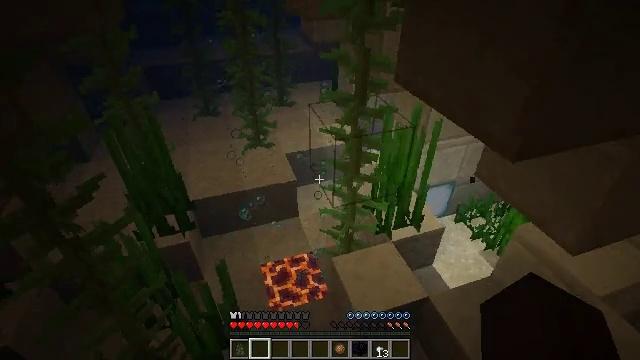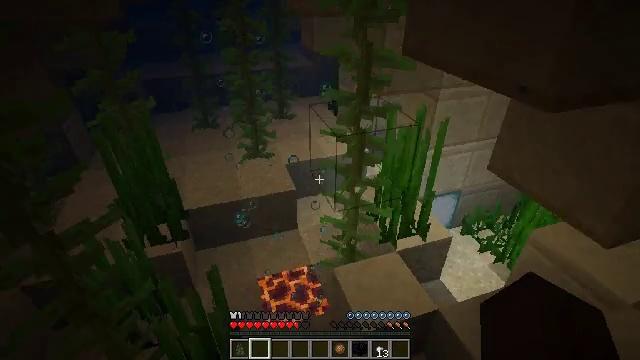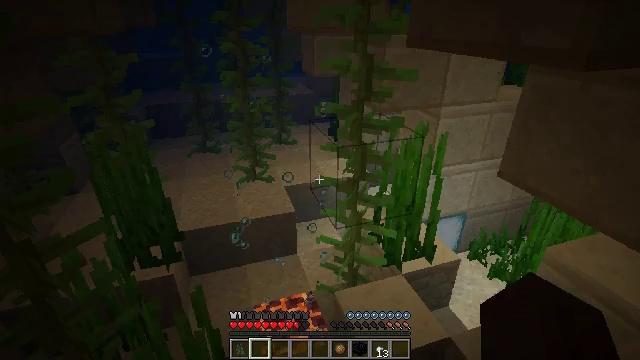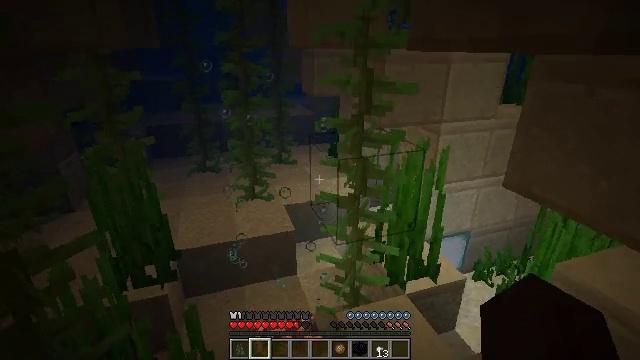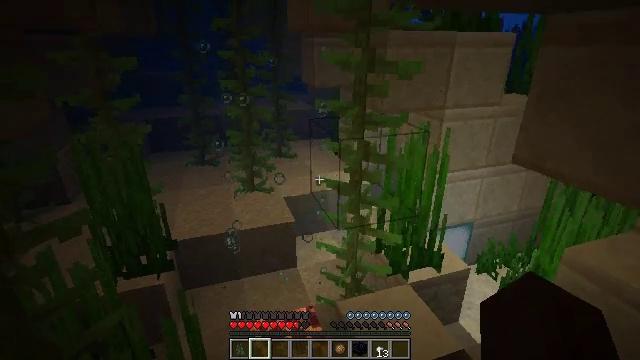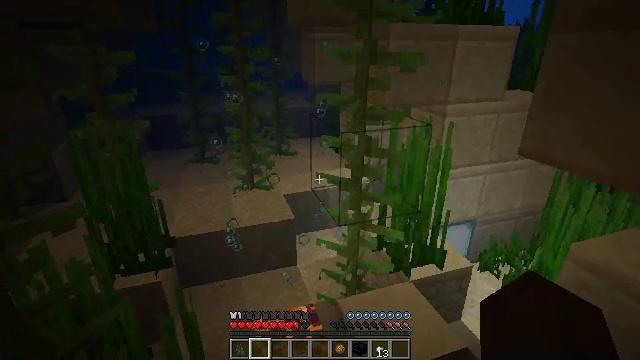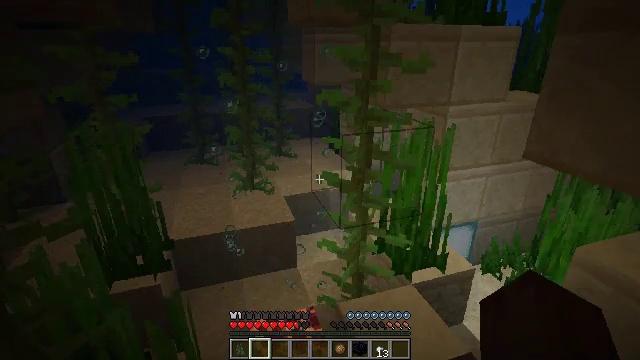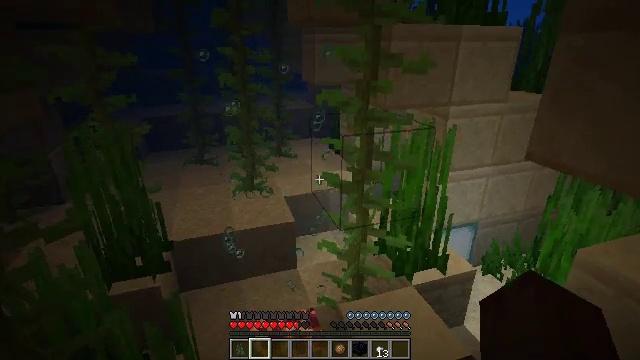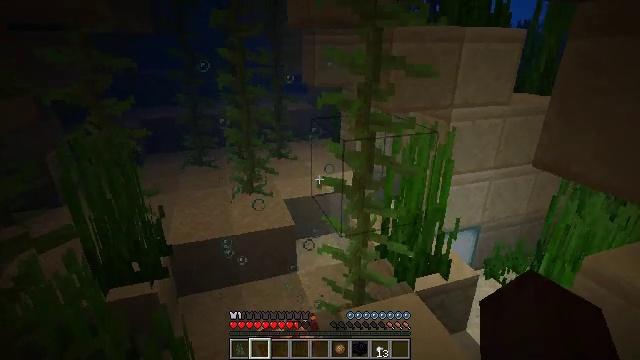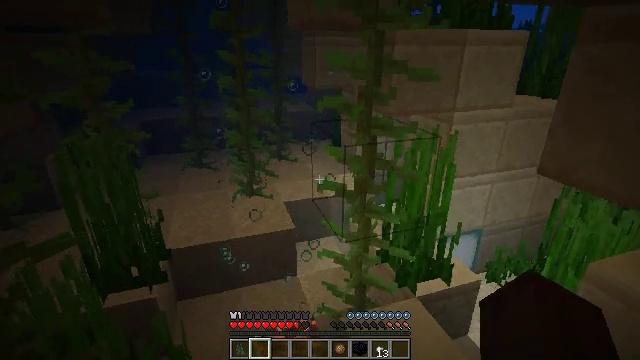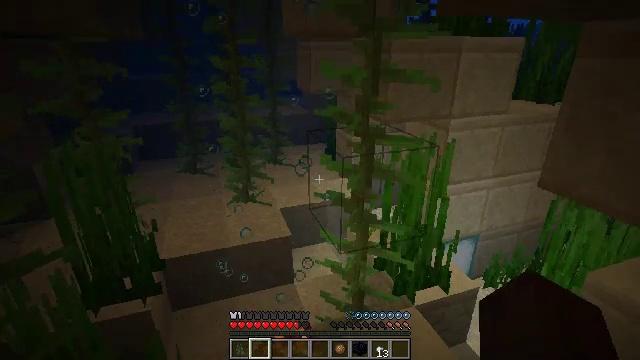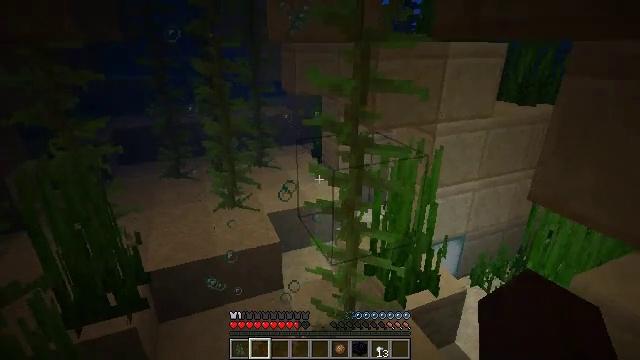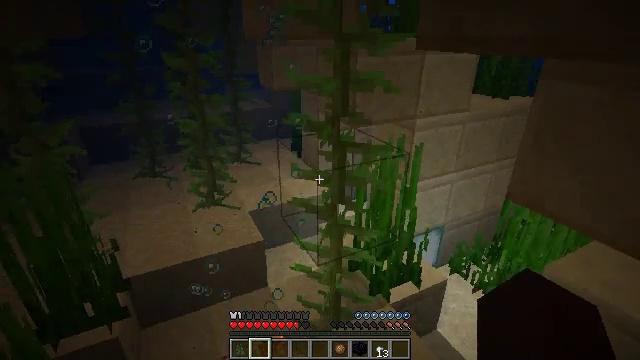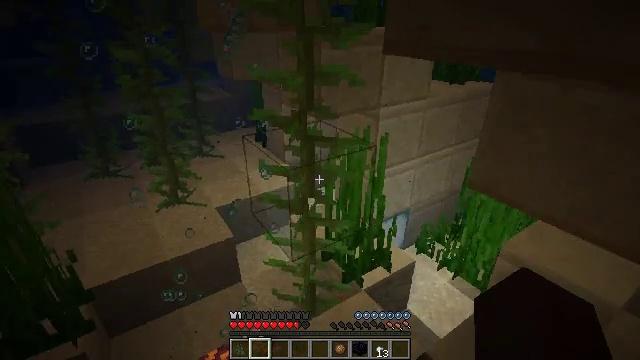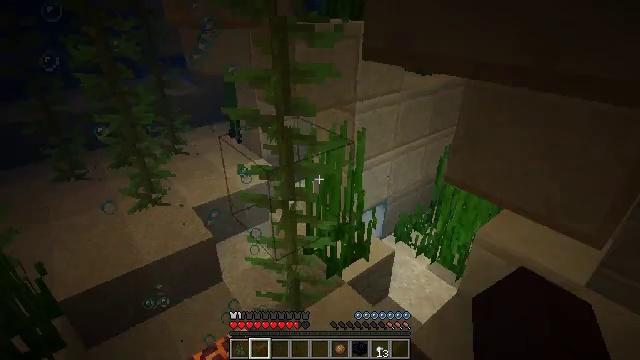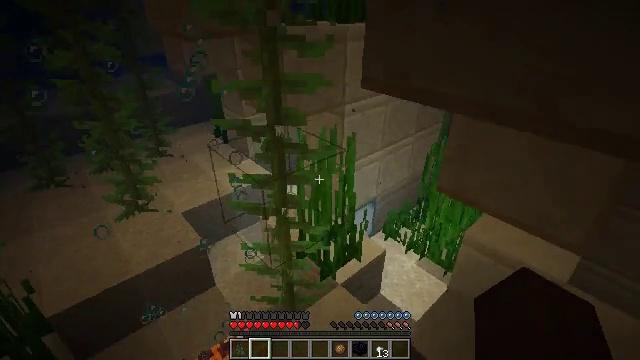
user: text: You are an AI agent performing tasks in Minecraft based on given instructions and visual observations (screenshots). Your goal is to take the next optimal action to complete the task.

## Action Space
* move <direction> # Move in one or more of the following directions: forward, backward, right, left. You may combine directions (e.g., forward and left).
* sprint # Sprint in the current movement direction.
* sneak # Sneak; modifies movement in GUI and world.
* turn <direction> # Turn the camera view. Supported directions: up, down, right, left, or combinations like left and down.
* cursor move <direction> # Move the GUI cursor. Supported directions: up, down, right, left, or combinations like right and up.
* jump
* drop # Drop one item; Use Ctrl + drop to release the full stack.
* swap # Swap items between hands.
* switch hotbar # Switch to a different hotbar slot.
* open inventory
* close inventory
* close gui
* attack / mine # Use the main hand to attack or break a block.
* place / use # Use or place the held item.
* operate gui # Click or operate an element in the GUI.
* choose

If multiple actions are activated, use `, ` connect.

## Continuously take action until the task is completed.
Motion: motion action
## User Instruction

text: Collect the sea lantern for its light.
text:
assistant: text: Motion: move forward, sneak, turn up
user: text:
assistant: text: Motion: move forward, sneak, turn up
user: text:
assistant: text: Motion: move forward, sneak, turn up
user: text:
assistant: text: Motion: move forward
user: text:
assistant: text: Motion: move forward
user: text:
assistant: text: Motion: move forward, jump
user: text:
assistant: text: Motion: move forward, jump
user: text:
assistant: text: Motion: move forward, jump
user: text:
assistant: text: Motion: move forward and move left, jump
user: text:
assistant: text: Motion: move forward and move left, turn right, jump
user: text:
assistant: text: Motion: move forward and move left, turn right, jump
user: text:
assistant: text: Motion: move forward and move left, turn right and down, jump
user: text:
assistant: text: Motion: move forward and move left, turn right and down, jump
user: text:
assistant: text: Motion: move forward and move left, turn right and down, jump
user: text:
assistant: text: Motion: move forward and move left, turn right and down, jump
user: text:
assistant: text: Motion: move forward and move left, turn right and down, jump
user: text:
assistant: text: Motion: move forward and move left, turn right, jump
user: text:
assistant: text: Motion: move forward and move left, turn right, jump
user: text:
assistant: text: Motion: move forward and move left, turn right
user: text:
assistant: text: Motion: move forward and move left
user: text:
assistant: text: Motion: move forward and move left
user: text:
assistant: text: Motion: move forward and move left
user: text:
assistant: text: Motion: move forward and move left
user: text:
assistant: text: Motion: move forward and move left
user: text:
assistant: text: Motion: move forward and move left
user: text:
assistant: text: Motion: move forward and move left
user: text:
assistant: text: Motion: move forward and move left
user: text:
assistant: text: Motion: move forward and move left
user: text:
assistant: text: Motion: move forward and move left
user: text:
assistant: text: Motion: move left